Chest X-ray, PA view. Patient: 30 years old, sex F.
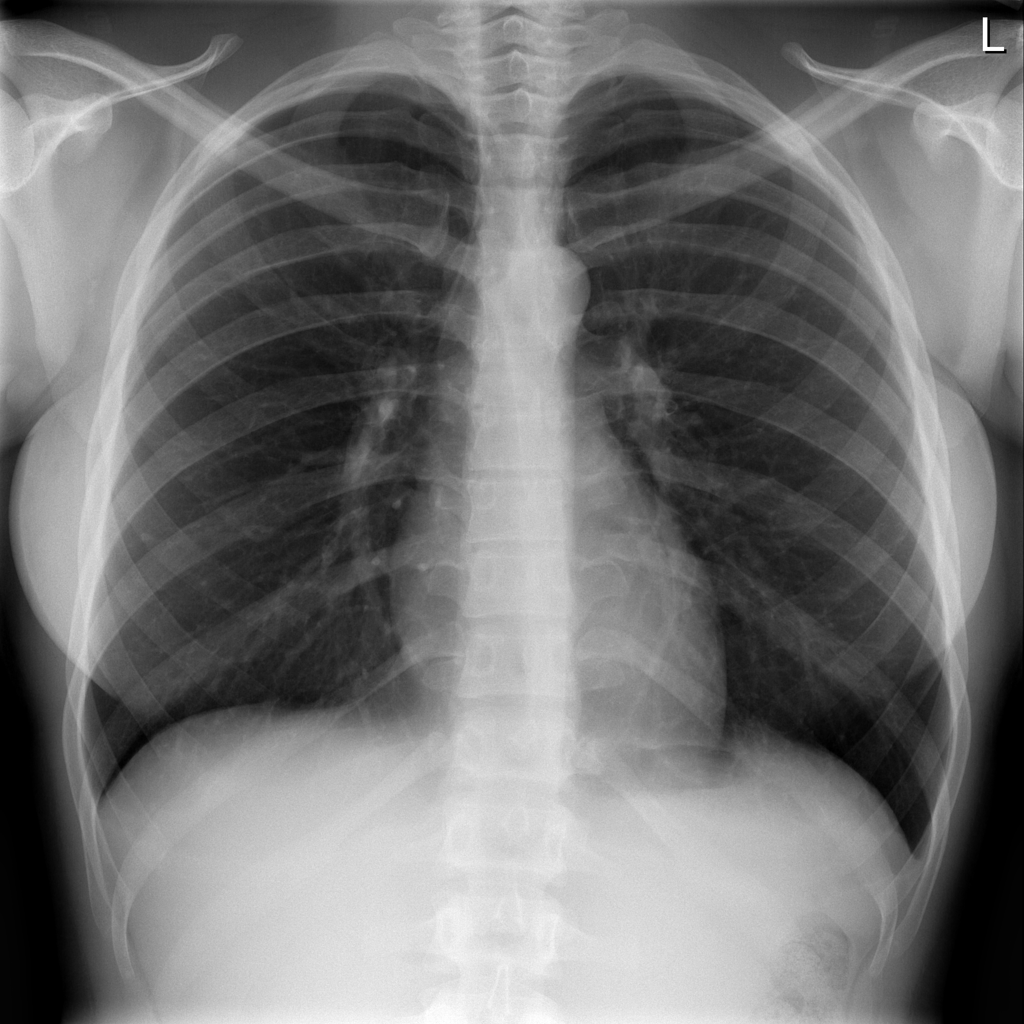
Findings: No Finding